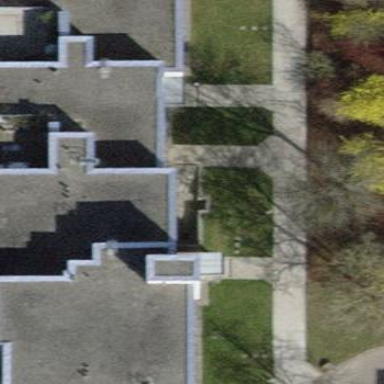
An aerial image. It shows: Terrace building.